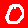
Digit: 0